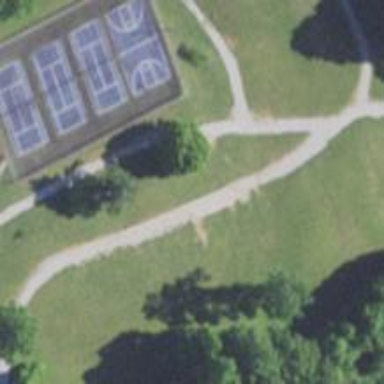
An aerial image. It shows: Tennis court on pitch.